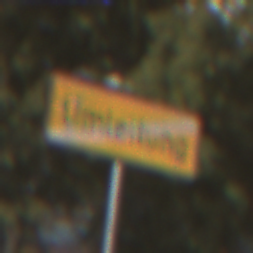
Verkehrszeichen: EndeDerUmleitungsankuendigung
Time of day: MorningAfternoon
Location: Outdoor (Special)
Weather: Clear
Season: Winter
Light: Natural